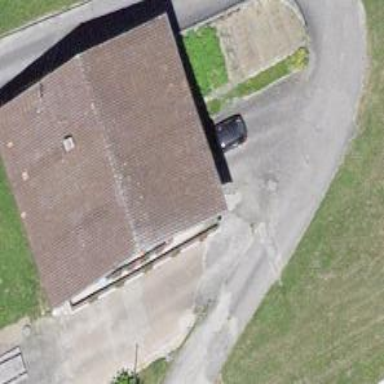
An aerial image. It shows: Residential building.